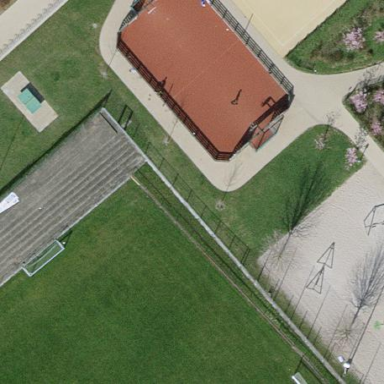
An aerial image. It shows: Multi-sport pitch with tartan surface for leisure activities.